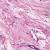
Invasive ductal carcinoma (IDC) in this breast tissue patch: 0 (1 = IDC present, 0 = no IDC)